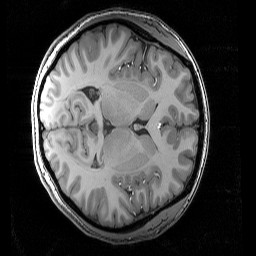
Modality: T1w
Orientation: axial
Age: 24
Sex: female
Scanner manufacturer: siemens
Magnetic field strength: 3 T
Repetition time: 2.3 s
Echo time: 0.00344 s